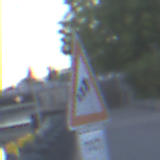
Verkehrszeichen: SeitenwindVonRechts
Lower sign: LaengeEinerStrecke4
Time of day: SunriseSunset
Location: Outdoor (Urban)
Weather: Clear
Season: NotSpecified
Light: Natural